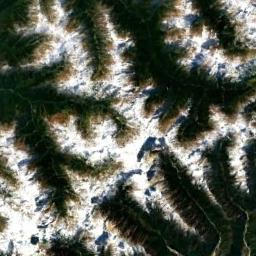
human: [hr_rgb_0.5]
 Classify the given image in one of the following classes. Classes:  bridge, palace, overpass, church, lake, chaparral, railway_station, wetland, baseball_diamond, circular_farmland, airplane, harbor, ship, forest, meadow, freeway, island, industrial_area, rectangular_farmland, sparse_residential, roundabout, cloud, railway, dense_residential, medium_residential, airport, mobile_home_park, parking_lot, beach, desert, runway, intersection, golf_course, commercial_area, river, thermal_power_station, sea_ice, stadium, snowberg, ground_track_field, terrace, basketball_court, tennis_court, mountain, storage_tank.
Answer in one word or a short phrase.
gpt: snowberg